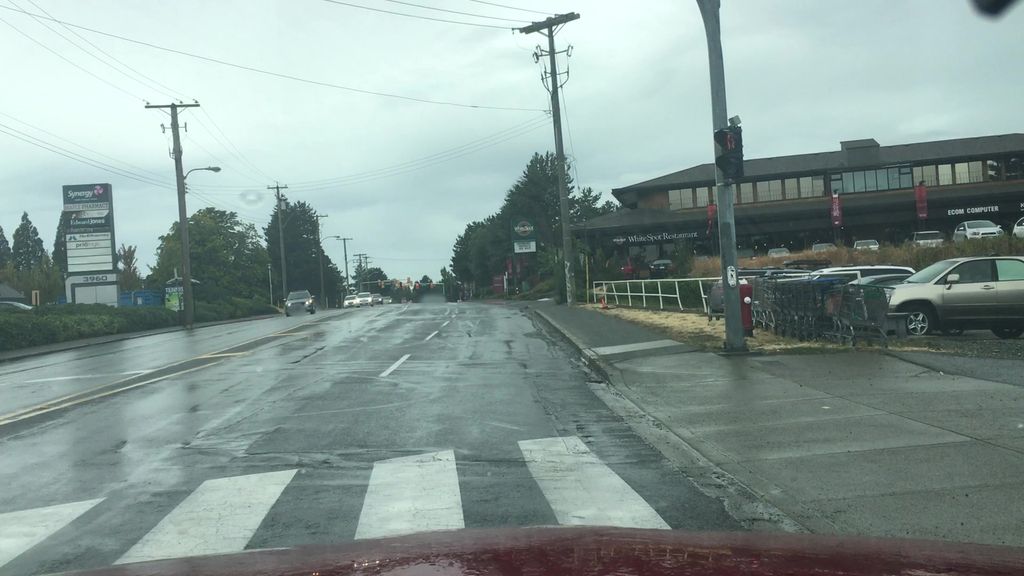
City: victoria